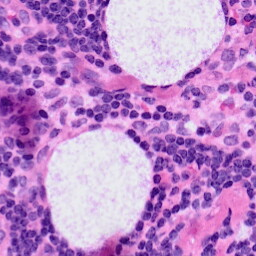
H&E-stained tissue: LymphNode